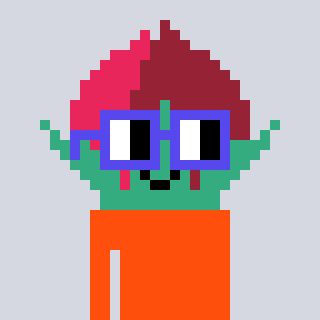
a pixel art character with square blue glasses, a rosebud-shaped head and a orange-colored body on a cool background